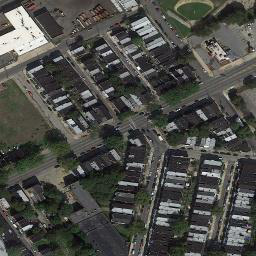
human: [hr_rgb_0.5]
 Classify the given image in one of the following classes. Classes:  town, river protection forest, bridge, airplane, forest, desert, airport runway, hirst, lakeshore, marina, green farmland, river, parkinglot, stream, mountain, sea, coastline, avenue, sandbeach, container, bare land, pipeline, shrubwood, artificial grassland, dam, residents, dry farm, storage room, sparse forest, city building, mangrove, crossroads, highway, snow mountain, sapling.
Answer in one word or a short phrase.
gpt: town